Field crop: tomato
Growth stage: 1
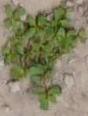
Species: portulaca